Interaction volume radius: 5 \u00c5
Interaction volume height: 20 \u00c5
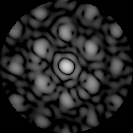
Disorder parameter: 0.5012